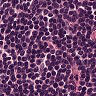
Metastatic tissue present: no